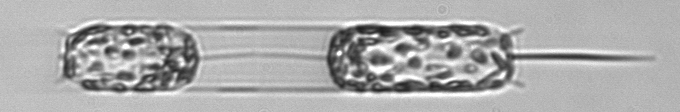
Label: Ditylum_brightwellii